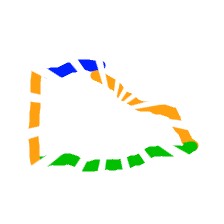
Shape: trapezoid